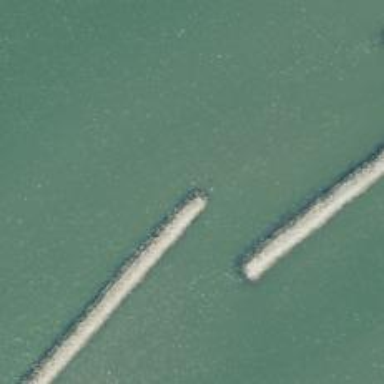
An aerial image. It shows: Breakwater structure.